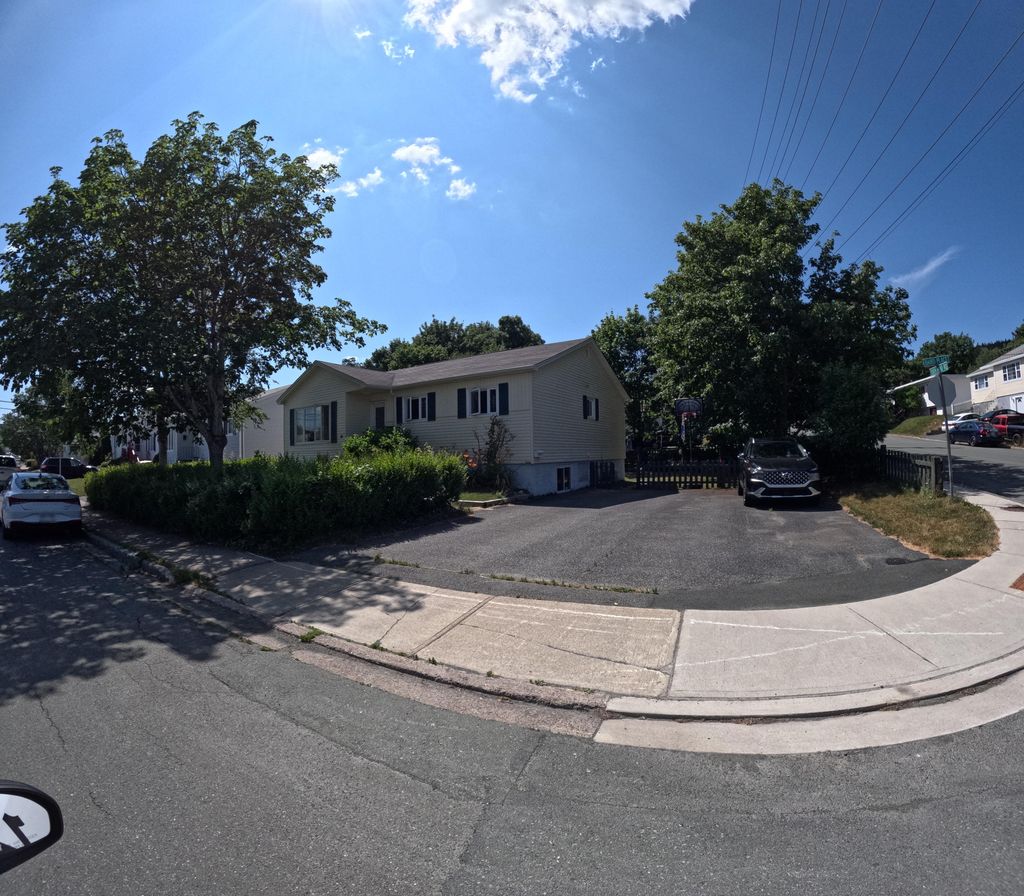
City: st_johns